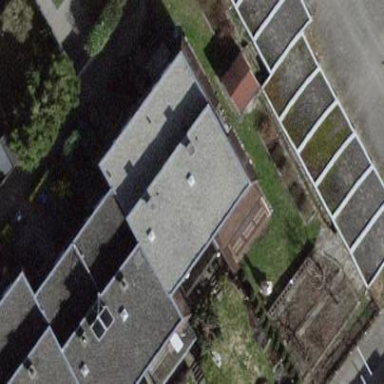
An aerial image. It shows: Terrace building.